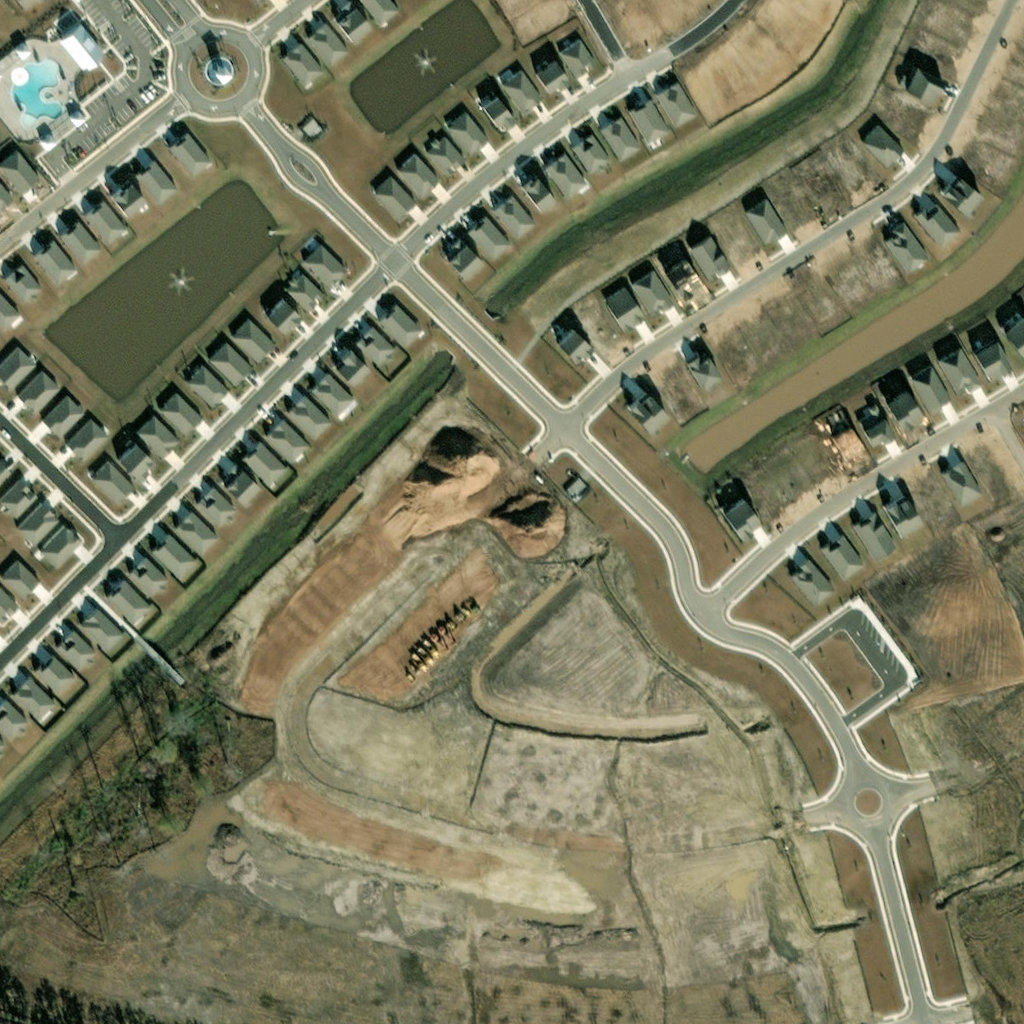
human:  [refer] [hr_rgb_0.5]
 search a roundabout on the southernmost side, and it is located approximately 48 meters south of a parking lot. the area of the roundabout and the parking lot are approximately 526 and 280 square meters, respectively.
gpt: <box>[[81, 74, 88, 81, 0]]</box>